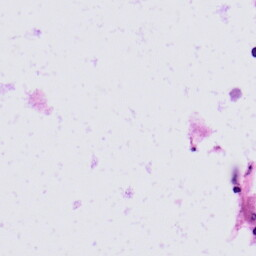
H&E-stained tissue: Skin